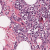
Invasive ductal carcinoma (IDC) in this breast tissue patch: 1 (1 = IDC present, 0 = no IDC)